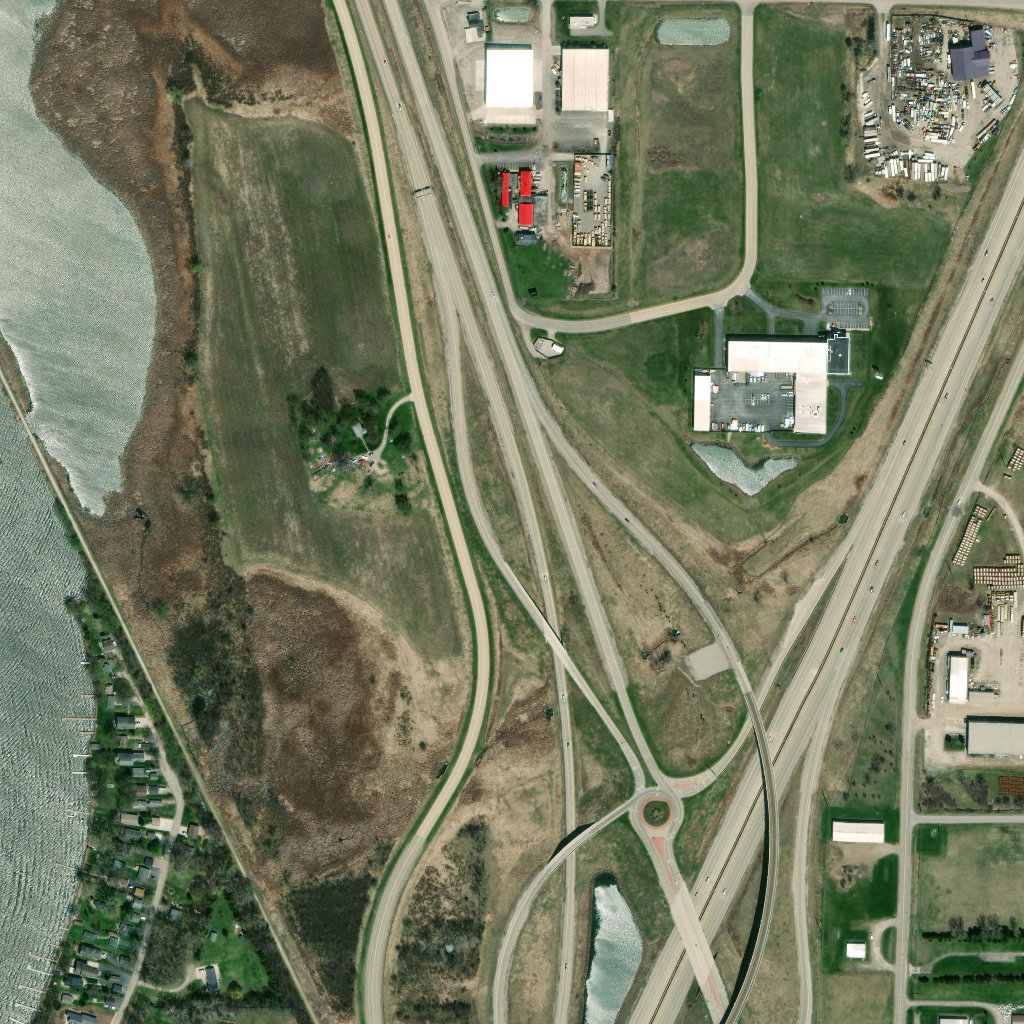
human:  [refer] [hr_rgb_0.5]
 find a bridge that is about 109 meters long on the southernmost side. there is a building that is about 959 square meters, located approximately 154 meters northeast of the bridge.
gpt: <box>[[64, 86, 70, 96, 0]]</box>

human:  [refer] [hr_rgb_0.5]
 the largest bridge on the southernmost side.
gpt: <box>[[64, 86, 70, 96, 0]]</box>